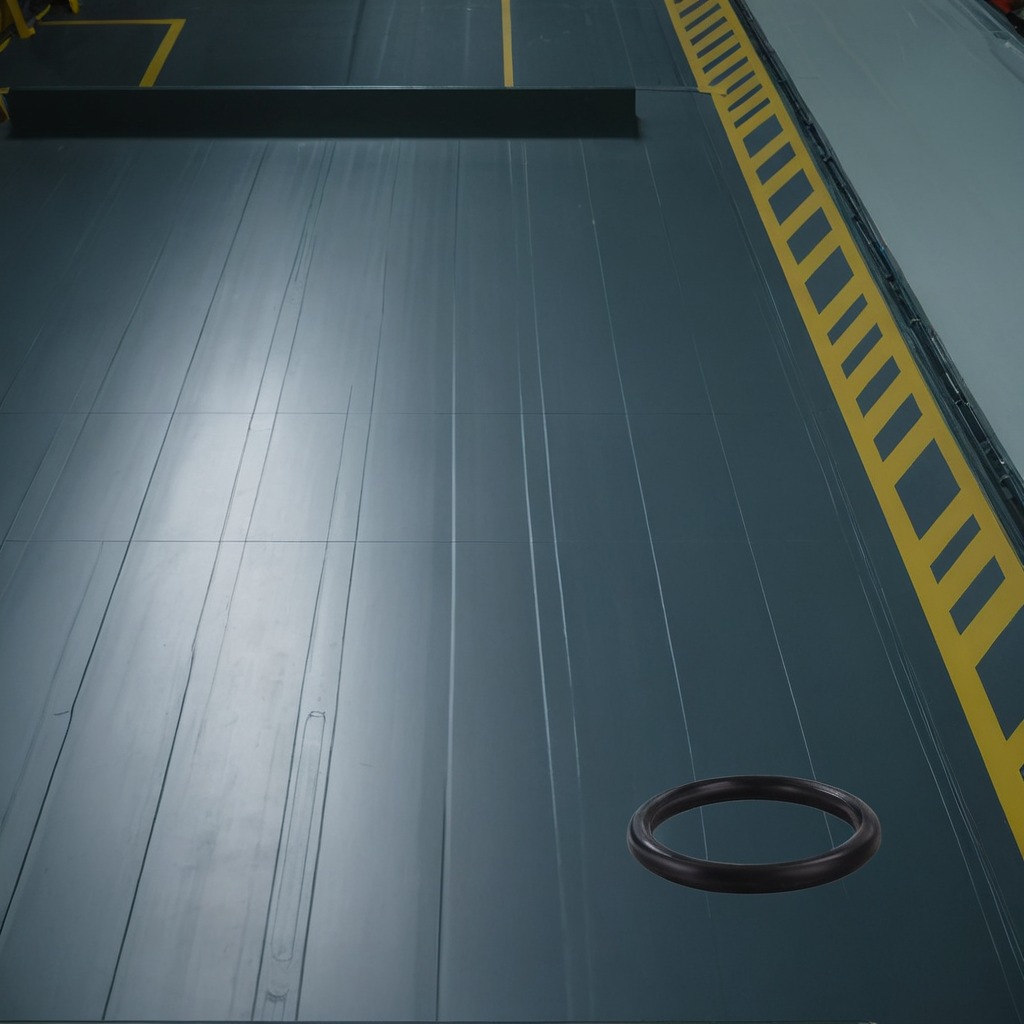
A rubber O-ring is lying on the toolbox surface in an airplane hangar workshop.